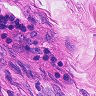
Metastatic tissue present: no